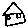
Label: house